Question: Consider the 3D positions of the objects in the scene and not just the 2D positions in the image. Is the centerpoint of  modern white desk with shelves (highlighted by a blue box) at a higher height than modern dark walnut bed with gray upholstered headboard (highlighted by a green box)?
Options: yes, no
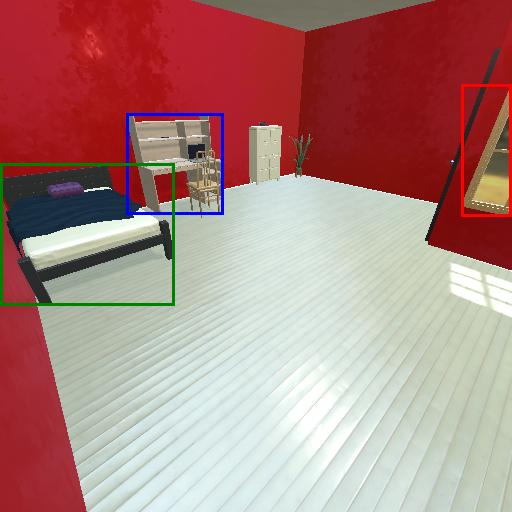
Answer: yes